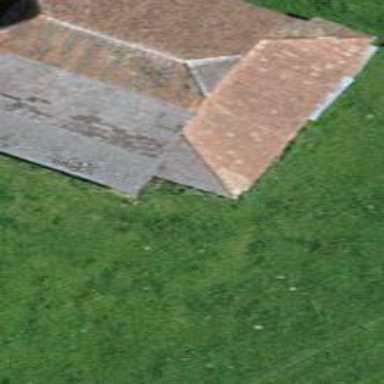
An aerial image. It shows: Rural barn.